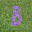
Label: 8